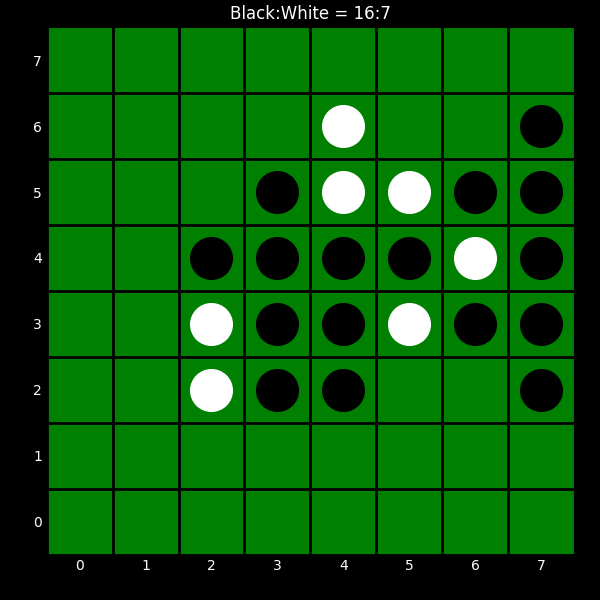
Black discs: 16
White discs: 7